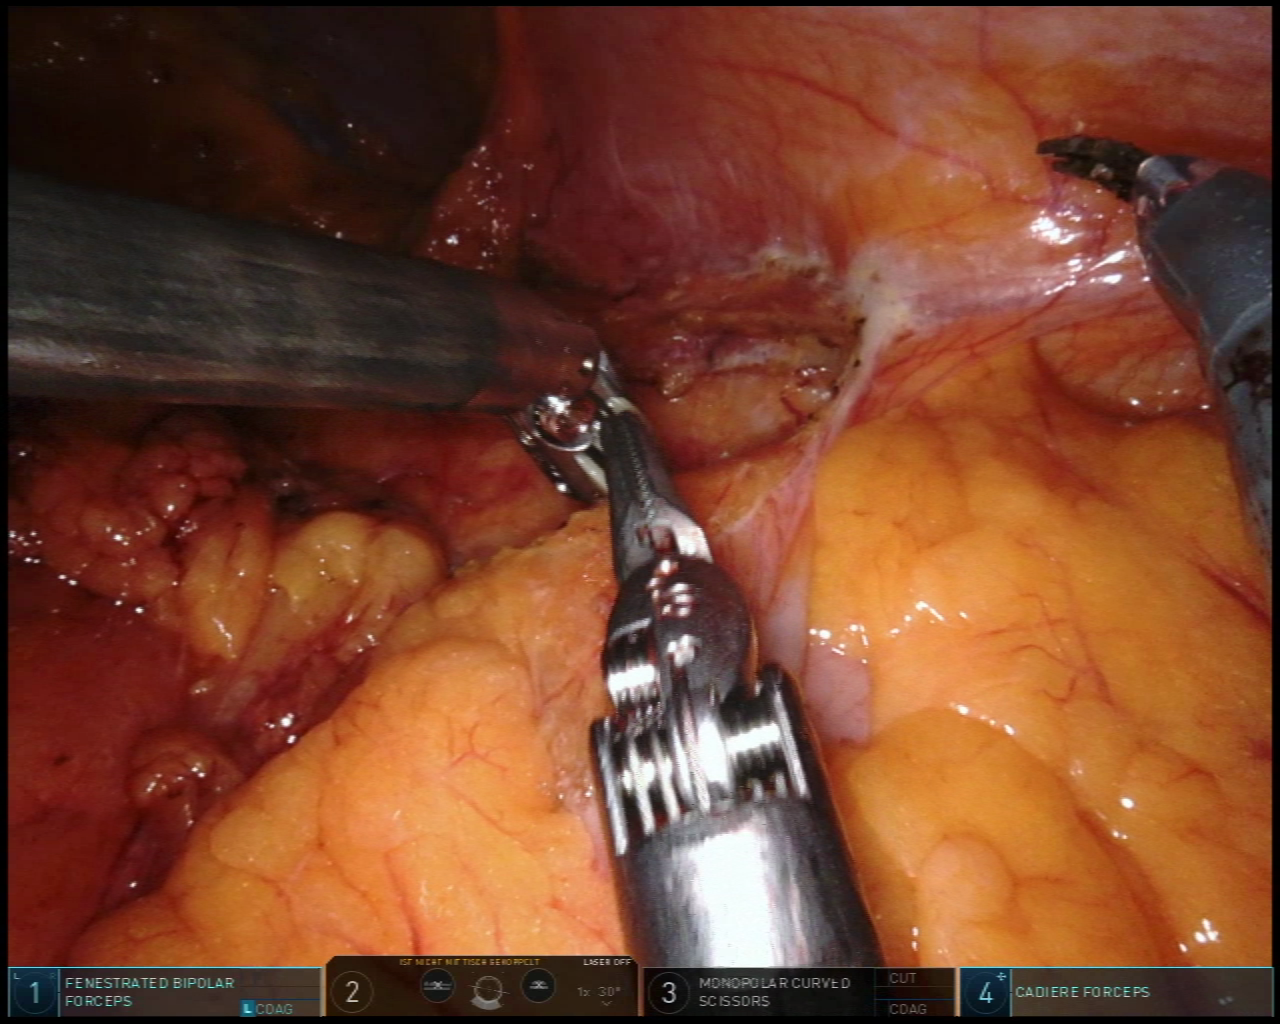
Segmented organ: abdominal_wall
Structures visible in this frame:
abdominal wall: yes
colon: no
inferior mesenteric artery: no
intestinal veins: no
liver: no
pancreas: no
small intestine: no
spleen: no
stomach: no
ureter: no
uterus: no
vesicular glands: no